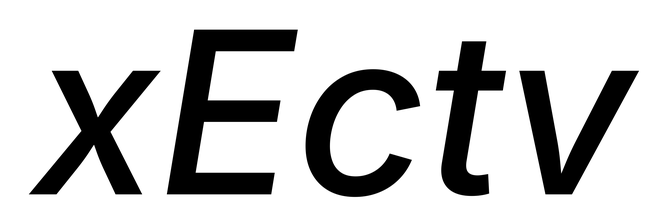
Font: Inter-Italic_Medium_Italic